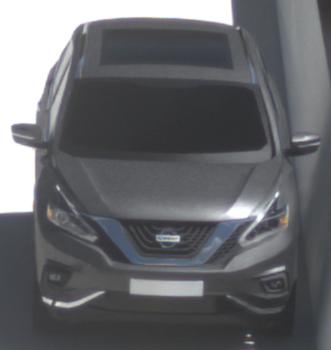
Make: Nissan
Model: Murano
Detailed model: Gen. 3 Z52
Model produced from: 2015
Doors: 5
Color: gray
Road condition: dry road
Daytime: midday
Contrast: high contrast